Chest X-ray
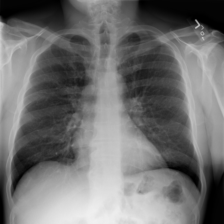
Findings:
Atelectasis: negative
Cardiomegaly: negative
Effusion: negative
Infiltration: negative
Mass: negative
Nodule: negative
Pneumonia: negative
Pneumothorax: negative
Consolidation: negative
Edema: negative
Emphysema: negative
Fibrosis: negative
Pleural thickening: negative
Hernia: negative